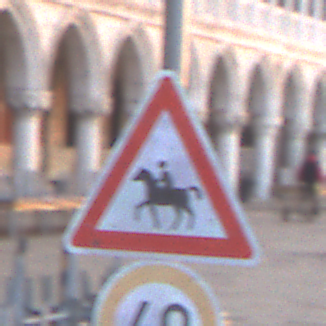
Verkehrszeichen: ReiterRechts
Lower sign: Geschwindigkeit40
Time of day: SunriseSunset
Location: Outdoor (Urban)
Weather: Clear
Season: NotSpecified
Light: Natural